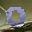
Label: 0